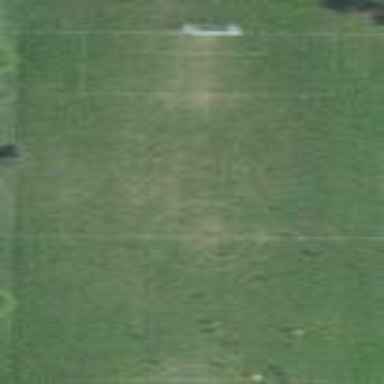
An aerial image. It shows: Soccer pitch for outdoor sports and leisure activities.